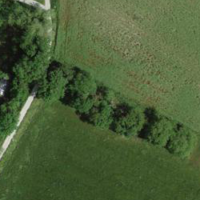
EUNIS habitat code: 52
Species observed at this site:
Cruciata laevipes
Trifolium repens